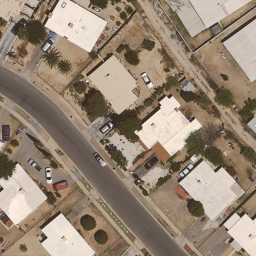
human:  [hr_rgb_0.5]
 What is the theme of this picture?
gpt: medium residential

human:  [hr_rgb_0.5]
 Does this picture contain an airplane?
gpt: no

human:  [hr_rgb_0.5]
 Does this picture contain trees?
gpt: yes

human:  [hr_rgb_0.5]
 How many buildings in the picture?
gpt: six

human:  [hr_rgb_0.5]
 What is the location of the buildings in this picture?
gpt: lower left and center